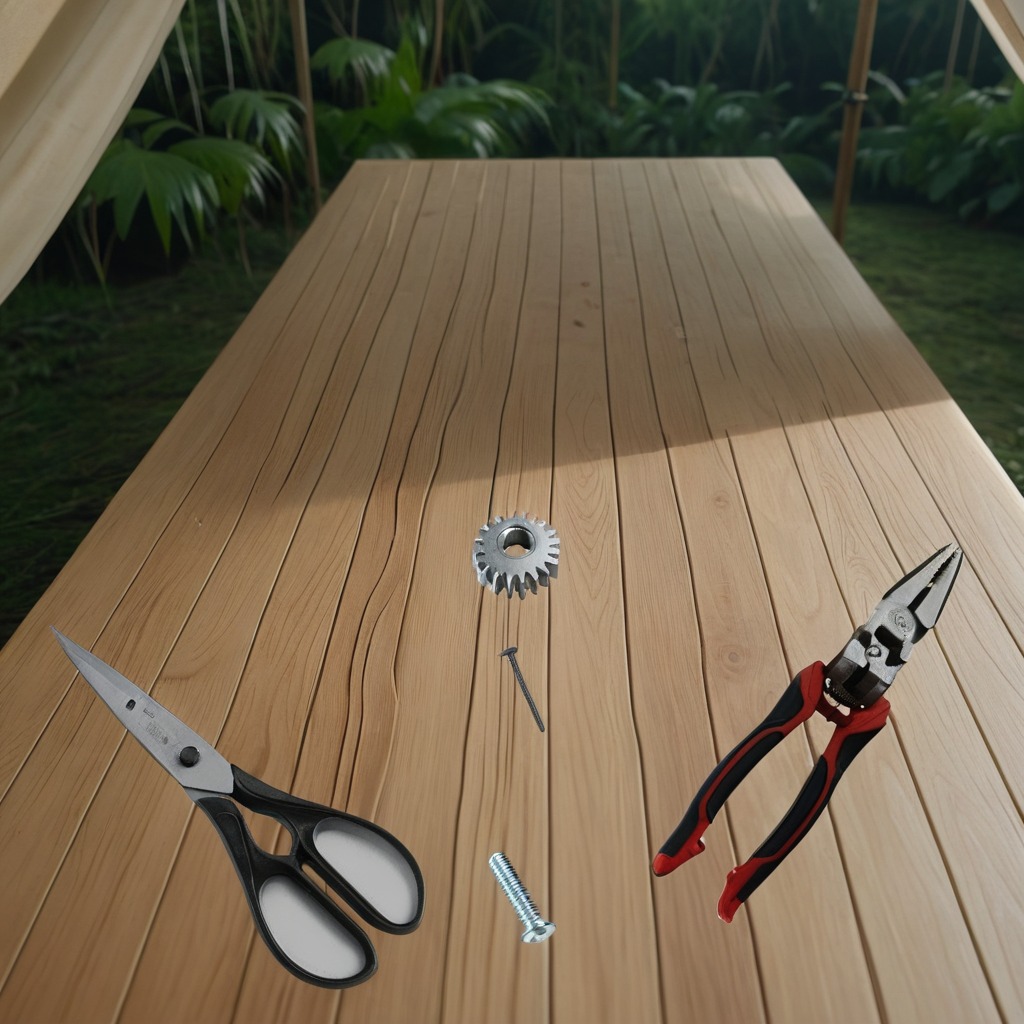
A steel gear with teeth, a metal machine screw, an iron nail, pliers, and a pair of scissors are lying on the wooden table.